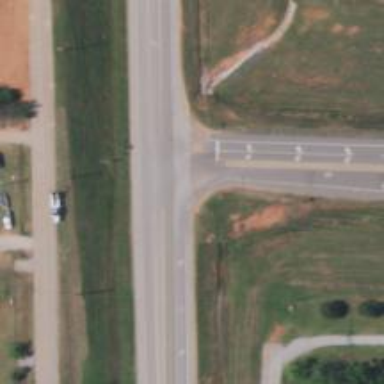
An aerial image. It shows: Stop road.